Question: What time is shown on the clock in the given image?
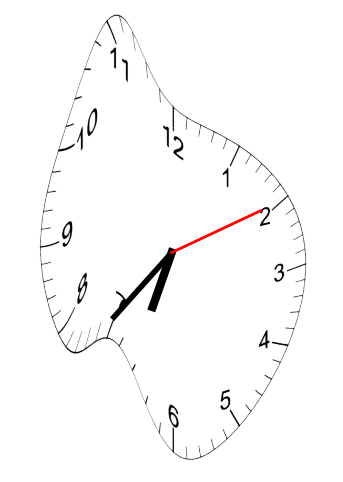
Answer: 06:36:10